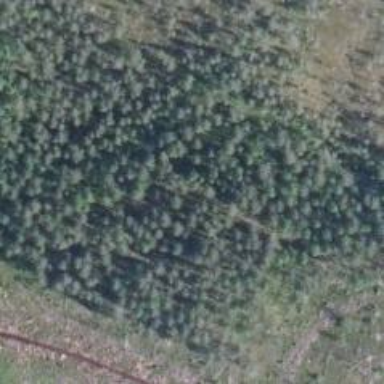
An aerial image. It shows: Woodland consisting mainly of needle-leaved trees.